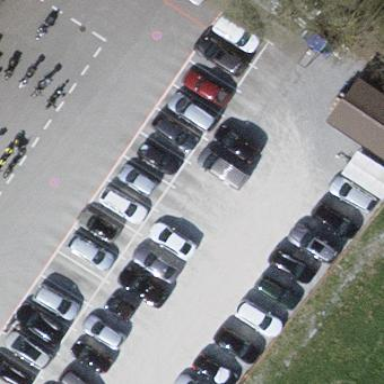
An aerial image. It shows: Paved parking area.